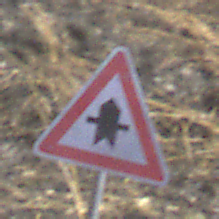
Verkehrszeichen: Vorfahrt
Umgebung: Outdoor, Nature
Tageszeit: Midday
Wetter: Clear
Licht: Natural
Jahreszeit: NotSpecified
Kontrast: HighContrast